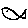
Label: fish